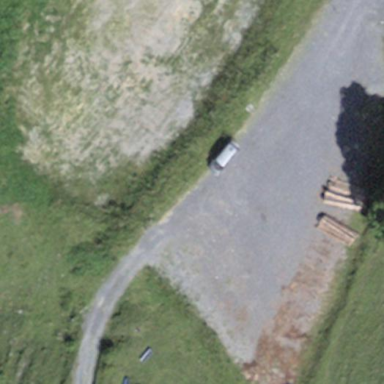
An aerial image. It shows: Parking area with surface for caravans.